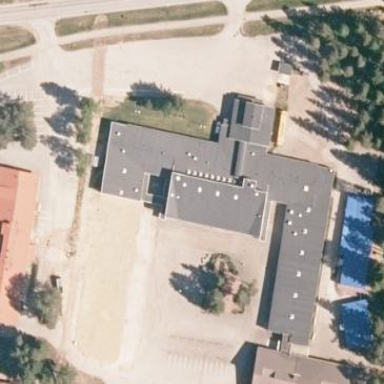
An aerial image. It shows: School building.